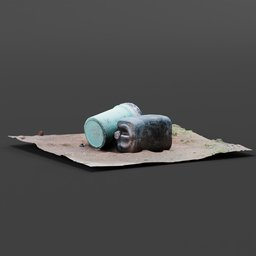
Label: mechanical